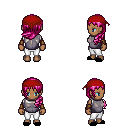
a pixel art fantasy rpg character, female body template, human, dark skin, steel chest armor, white pants, pink left-swept hairstyle, red bandana, cloth bracers, black slippers, four views (front, back, left, right), 2x2 character sprite sheet, small pixel art, hard edges, no anti-aliasing